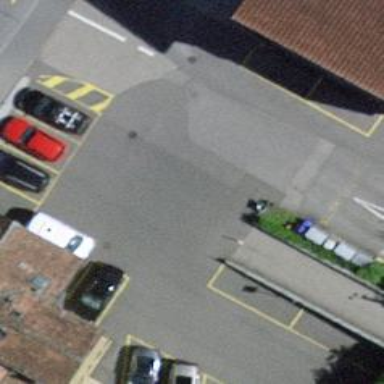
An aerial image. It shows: Bollard.